Field crop: maize
Growth stage: 2
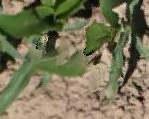
Species: maize